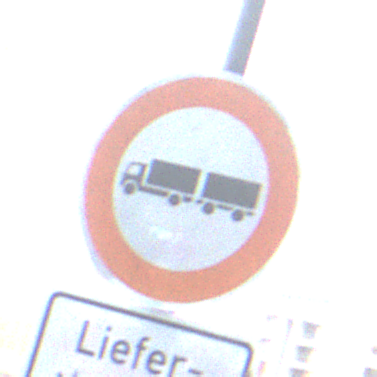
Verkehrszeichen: VerbotLastkraftwagenMitAnhaenger
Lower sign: BesondereFahrzeugeUndTransportgueter5
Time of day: SunriseSunset
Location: Outdoor (Urban)
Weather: PartlyCloudy
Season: NotSpecified
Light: Natural